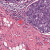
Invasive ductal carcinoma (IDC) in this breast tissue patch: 0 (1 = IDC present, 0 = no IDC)